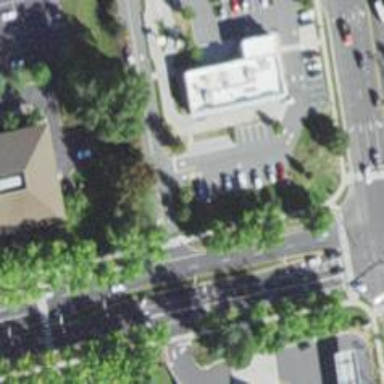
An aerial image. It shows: Unmarked crossing on asphalt footway.